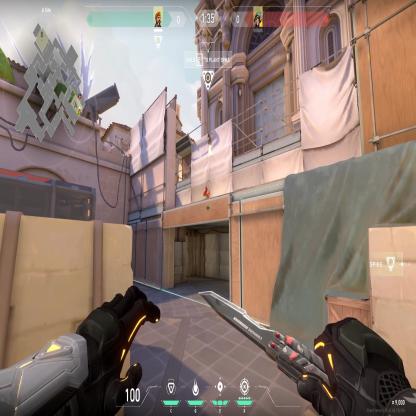
Label: enemy